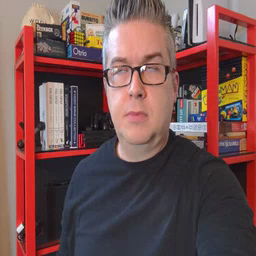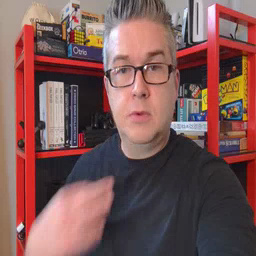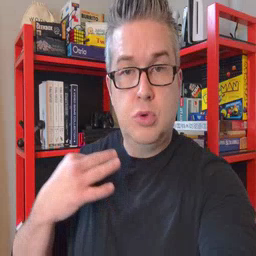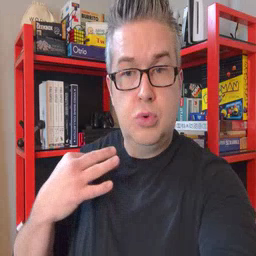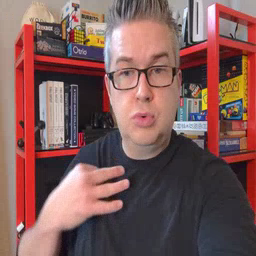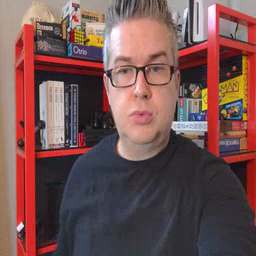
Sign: shirt